Question: I have a layout like in the picture. A LinearLayout inside a RelativeLayout.
I am new to android, I would likes to animate in LinearLayout from right to left on a button click or any.
Can any one please show me a tutorial or code sample for the same ?
Thanks in advance

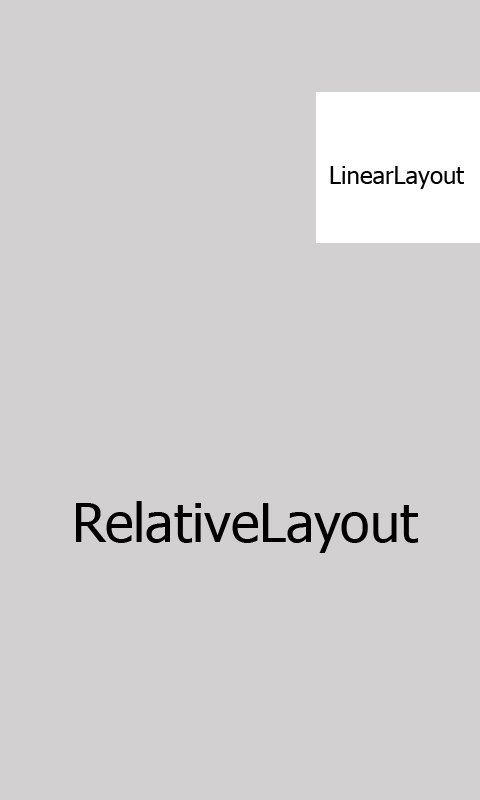
Answer: Look at <URL>
Hope the clue suffices!